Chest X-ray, PA view. Patient: 13 years old, sex F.
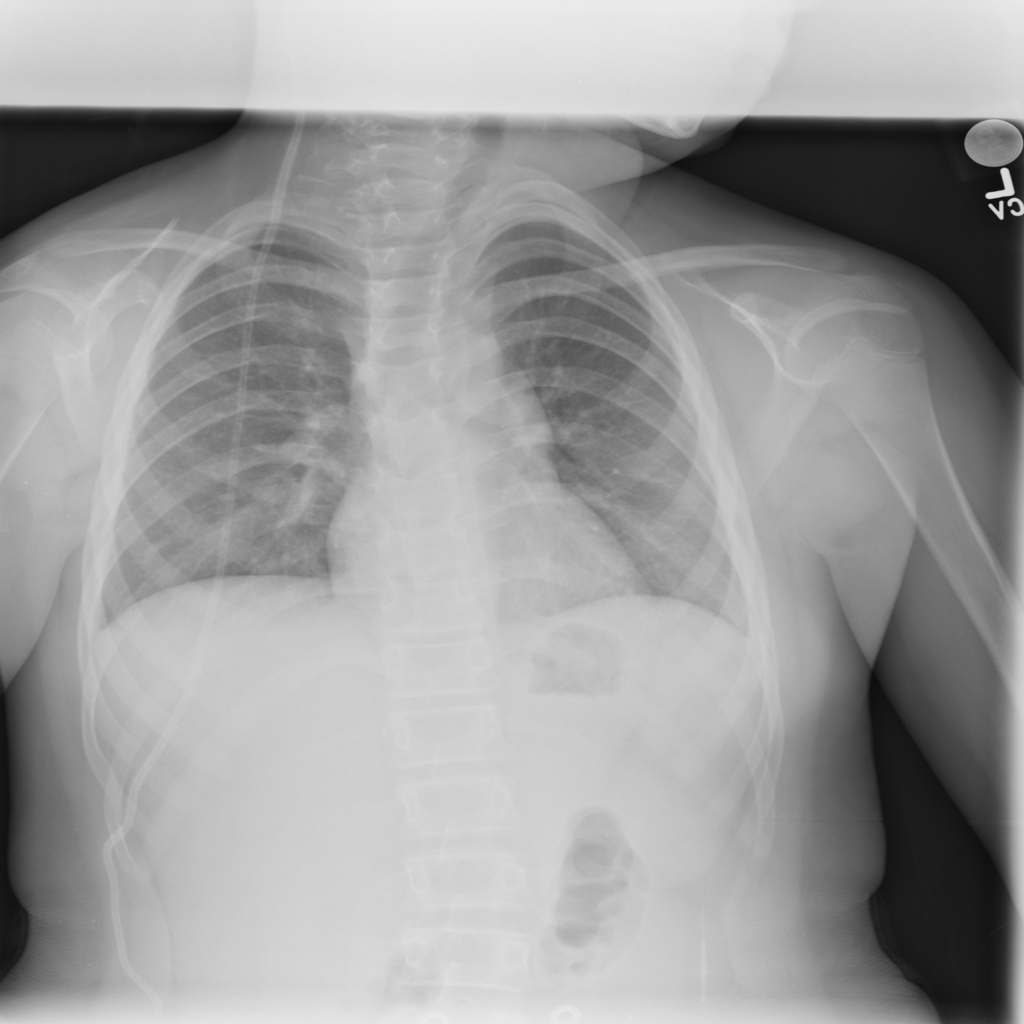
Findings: No Finding